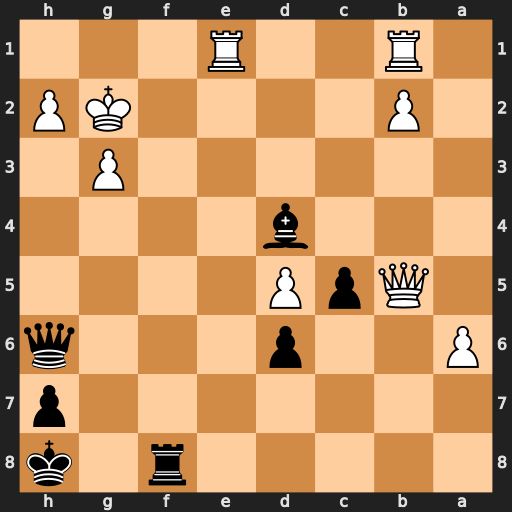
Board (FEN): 5r1k/7p/P2p3q/1QpP4/3b4/6P1/1P4KP/1R2R3
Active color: b
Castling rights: -
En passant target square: -
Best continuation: Rf2+ Kh1 Rxh2#